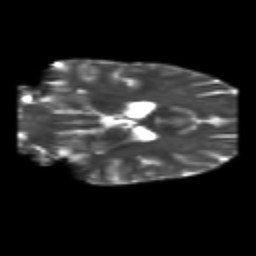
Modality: T2w
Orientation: coronal
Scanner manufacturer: siemens
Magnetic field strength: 3 T
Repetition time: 6.8 s
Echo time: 0.093 s